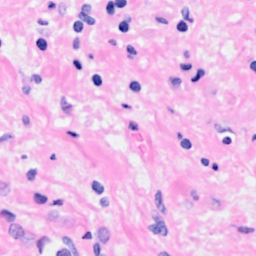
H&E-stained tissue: Breast